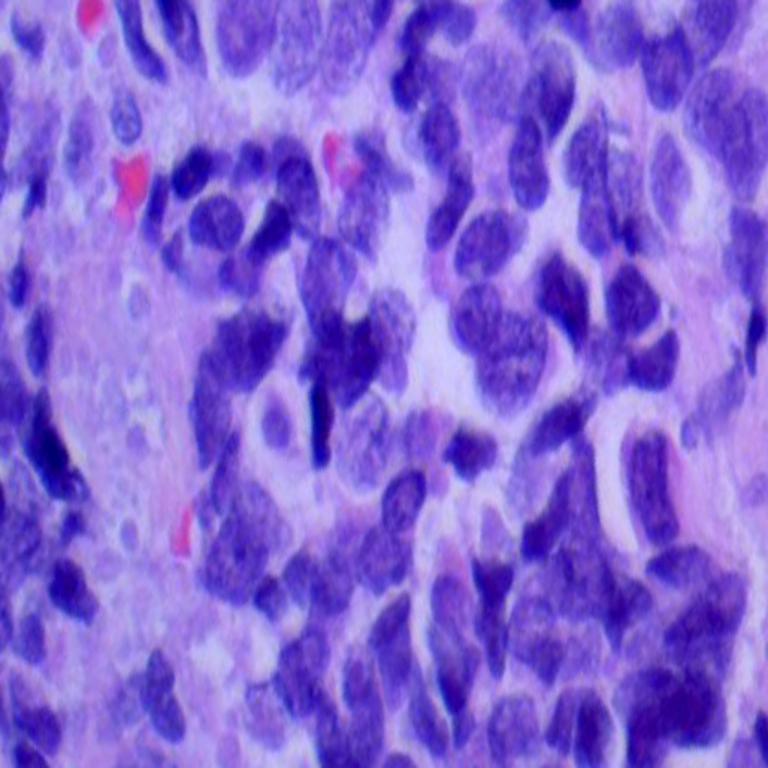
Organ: lung
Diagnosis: squamous carcinomas